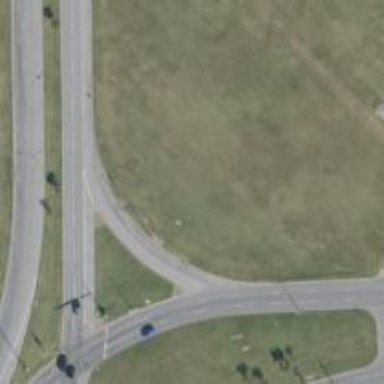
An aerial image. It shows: Secondary link road.